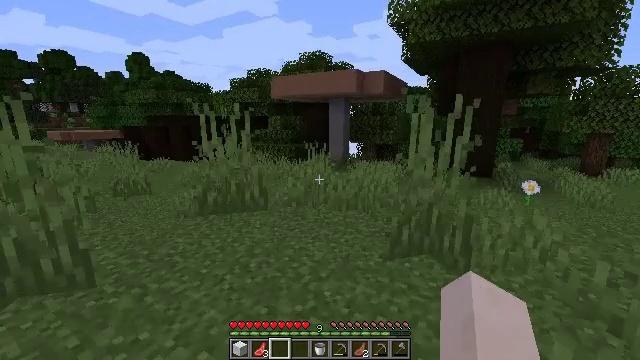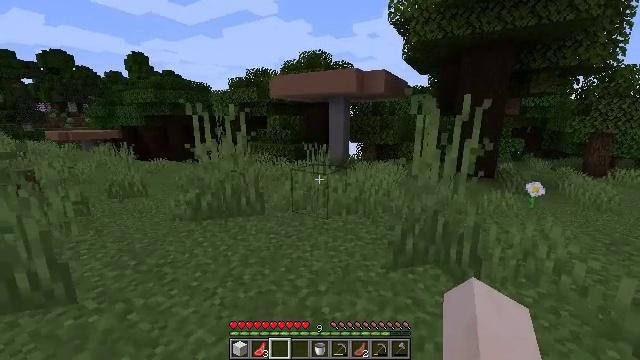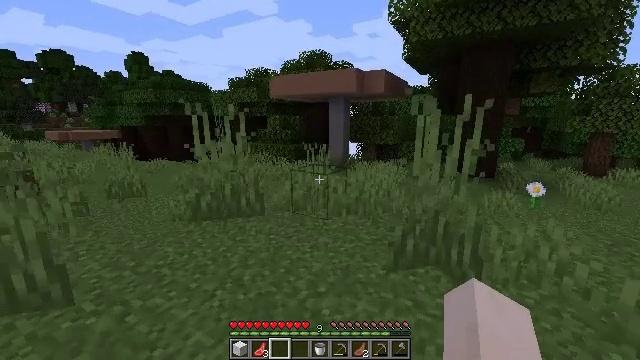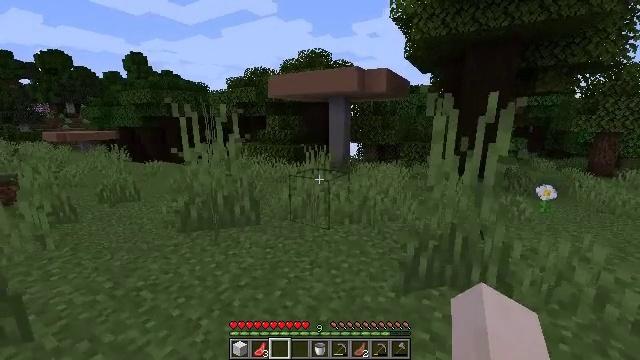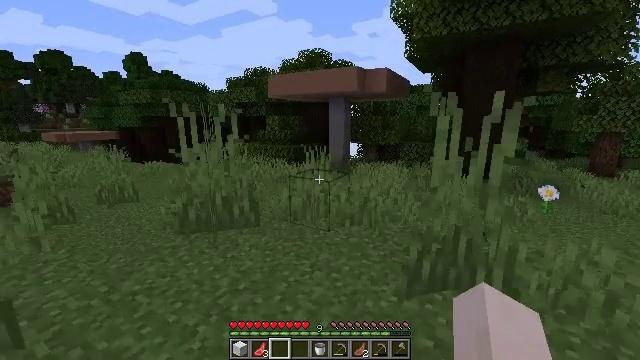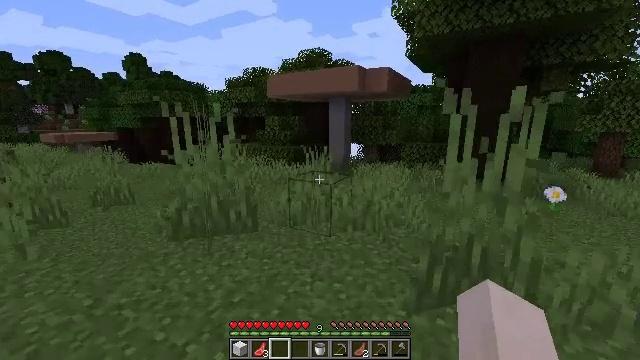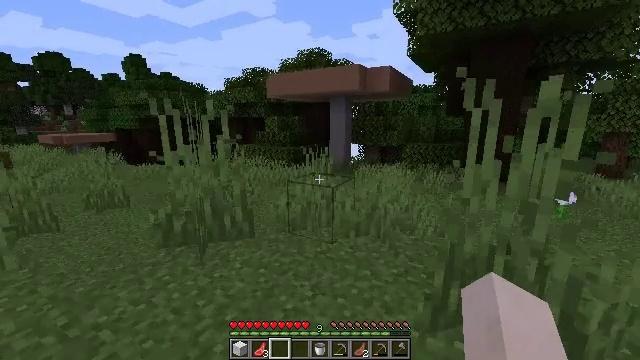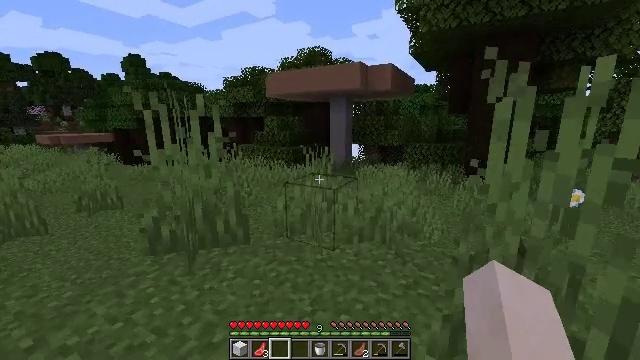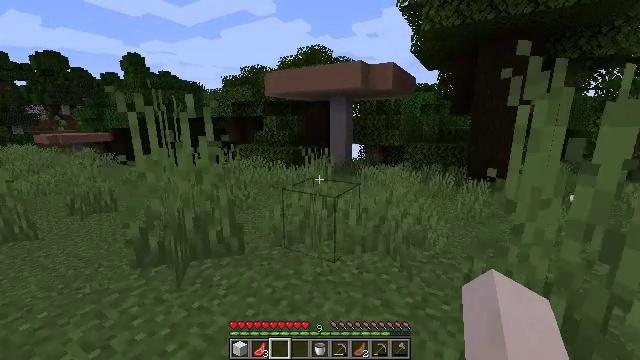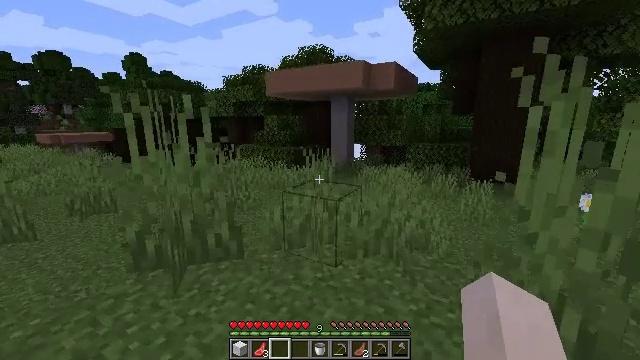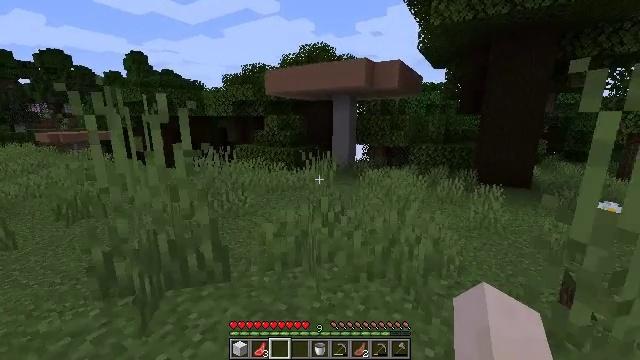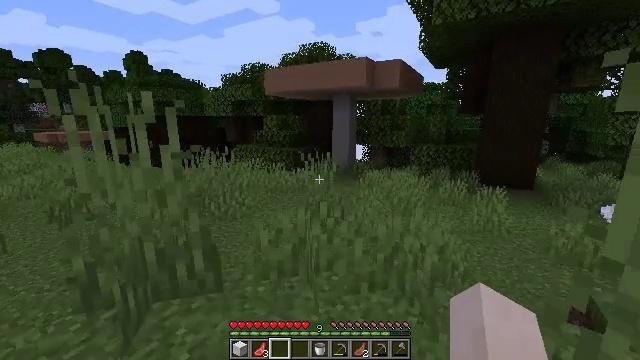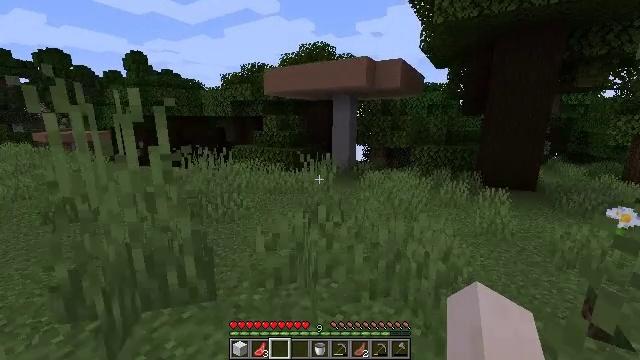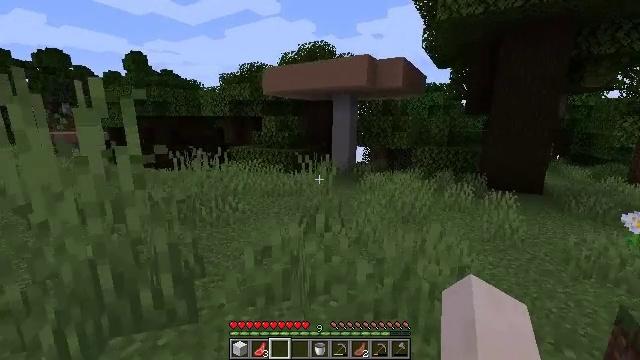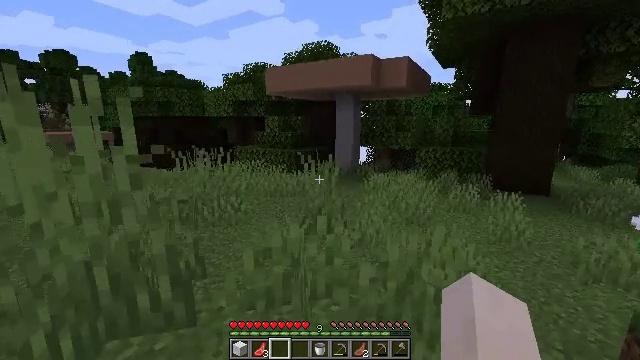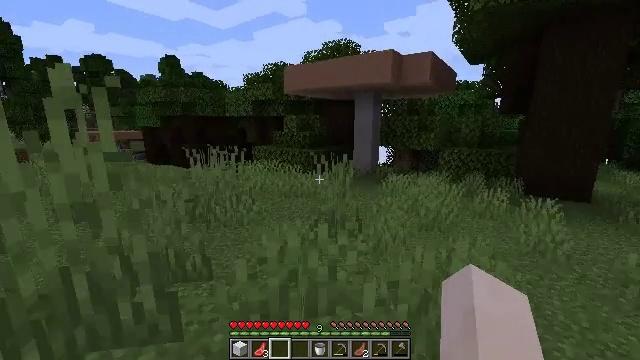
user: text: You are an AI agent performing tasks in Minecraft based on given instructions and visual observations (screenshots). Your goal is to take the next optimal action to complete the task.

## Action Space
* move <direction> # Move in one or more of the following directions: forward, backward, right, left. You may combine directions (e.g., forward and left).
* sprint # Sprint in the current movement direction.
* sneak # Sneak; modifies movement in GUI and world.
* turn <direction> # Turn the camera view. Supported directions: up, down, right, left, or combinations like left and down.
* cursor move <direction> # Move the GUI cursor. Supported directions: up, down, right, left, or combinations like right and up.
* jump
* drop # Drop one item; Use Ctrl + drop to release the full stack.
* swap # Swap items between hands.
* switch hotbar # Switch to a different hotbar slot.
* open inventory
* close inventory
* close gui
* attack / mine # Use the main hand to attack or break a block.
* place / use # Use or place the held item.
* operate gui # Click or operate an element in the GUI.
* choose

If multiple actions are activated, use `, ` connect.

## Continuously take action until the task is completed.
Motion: motion action
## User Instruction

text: Mine brown mushroom block in the forest.
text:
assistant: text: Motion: move forward
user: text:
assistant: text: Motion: move forward
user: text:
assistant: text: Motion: move forward
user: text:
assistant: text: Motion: move forward
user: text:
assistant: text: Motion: move forward
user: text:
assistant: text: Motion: move forward
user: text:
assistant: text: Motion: move forward
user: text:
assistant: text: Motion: move forward
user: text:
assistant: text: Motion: move forward
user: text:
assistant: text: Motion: move forward
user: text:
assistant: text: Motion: move forward
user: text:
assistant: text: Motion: move forward
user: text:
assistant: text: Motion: move forward
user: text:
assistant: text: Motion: move forward and move right
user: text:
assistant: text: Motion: move forward and move right, turn left
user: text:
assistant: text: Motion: move forward and move right, turn left
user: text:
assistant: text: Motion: move forward and move right, turn left
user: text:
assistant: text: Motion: move forward and move right
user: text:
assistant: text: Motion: move forward and move right
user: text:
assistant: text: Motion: move forward and move right
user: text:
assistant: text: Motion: move forward and move right
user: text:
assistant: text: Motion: move forward and move right
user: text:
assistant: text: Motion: move forward and move right
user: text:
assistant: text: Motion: move forward and move right
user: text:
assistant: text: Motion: move forward and move right
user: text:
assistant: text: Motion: move forward and move right
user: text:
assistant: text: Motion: move forward and move right
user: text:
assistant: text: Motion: move forward and move right
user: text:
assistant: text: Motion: move forward and move right
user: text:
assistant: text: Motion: move forward and move right